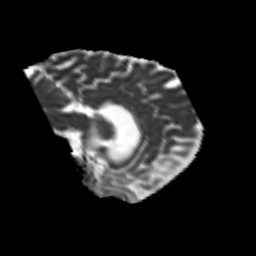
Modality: MD
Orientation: sagittal
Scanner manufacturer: siemens
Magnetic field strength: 3 T
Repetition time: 6.8 s
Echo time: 0.093 s